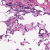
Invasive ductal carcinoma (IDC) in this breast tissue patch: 0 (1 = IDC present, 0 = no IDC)